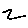
Label: zigzag